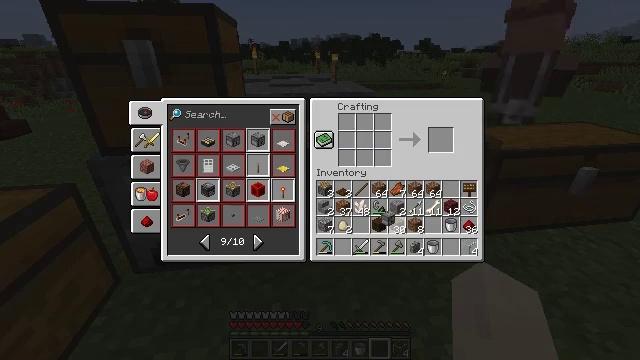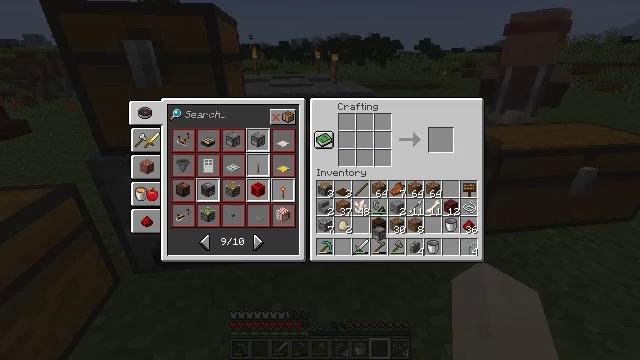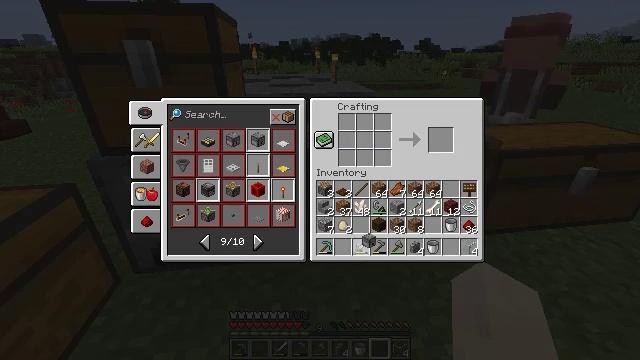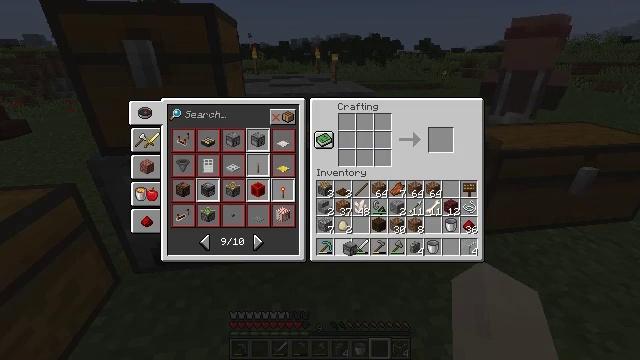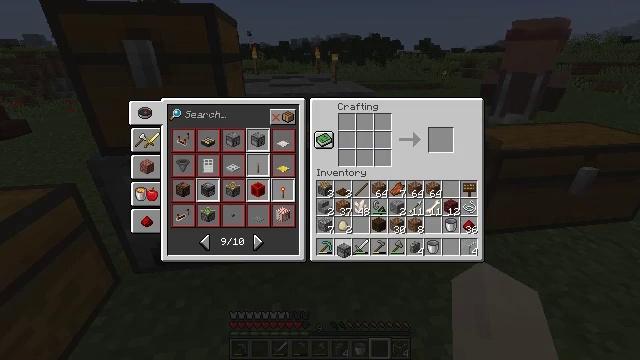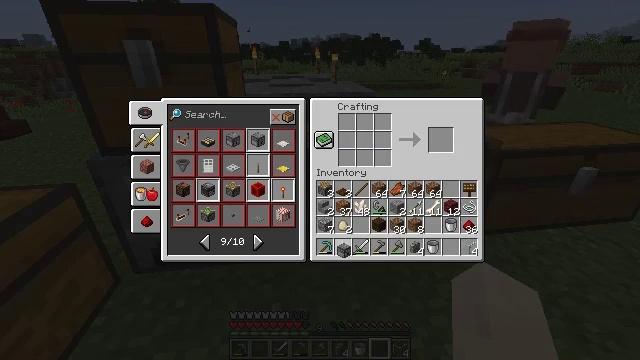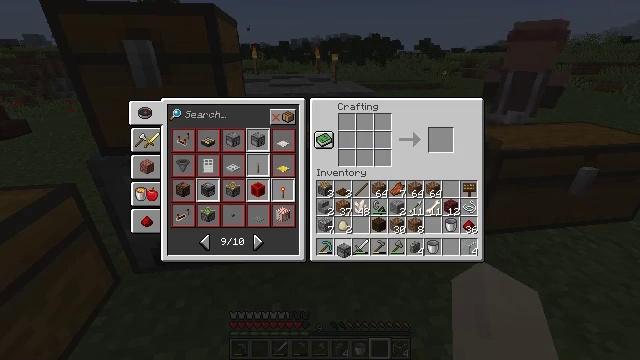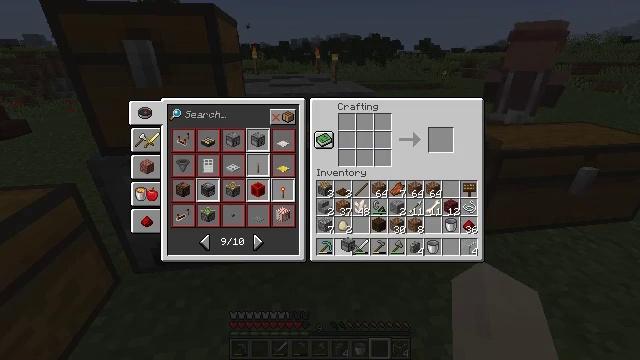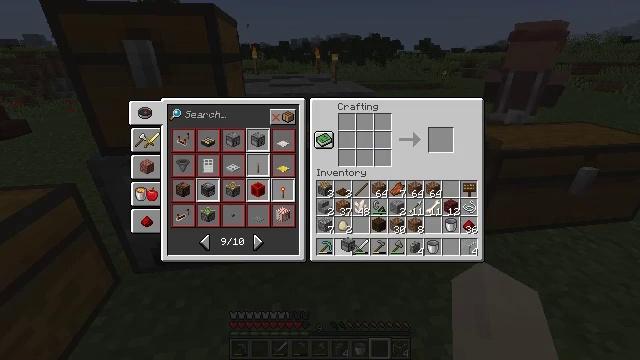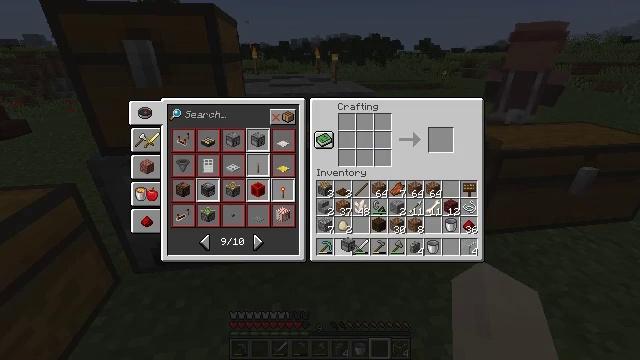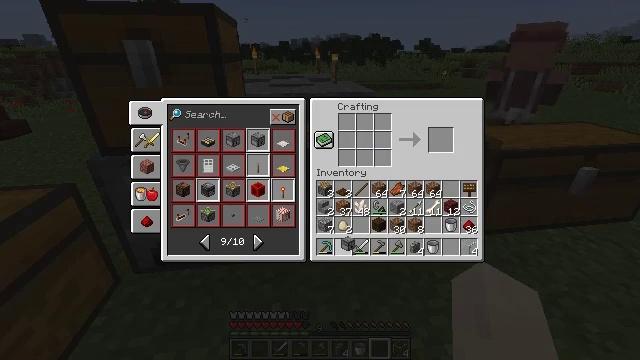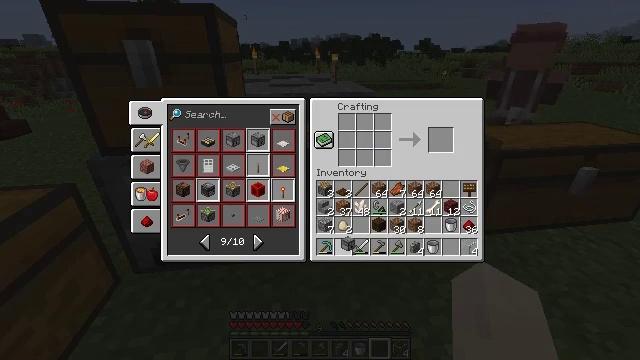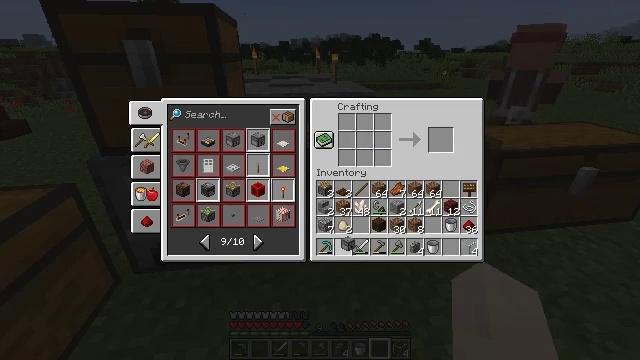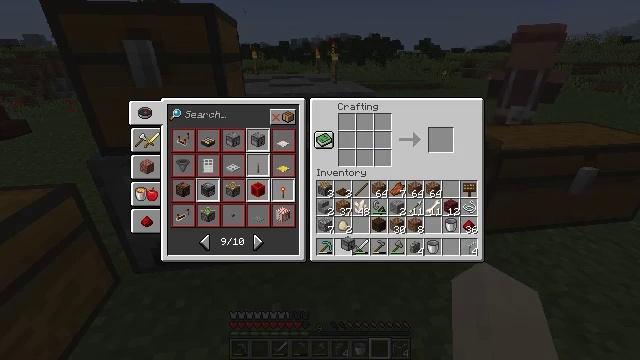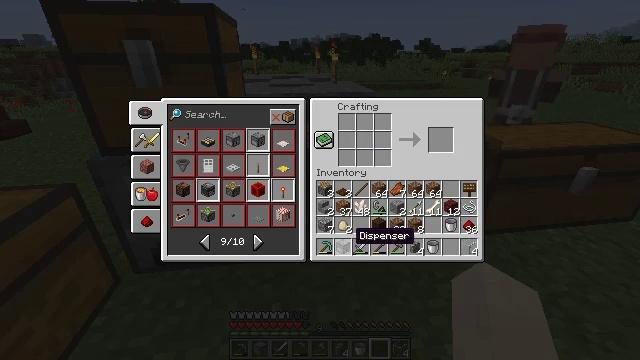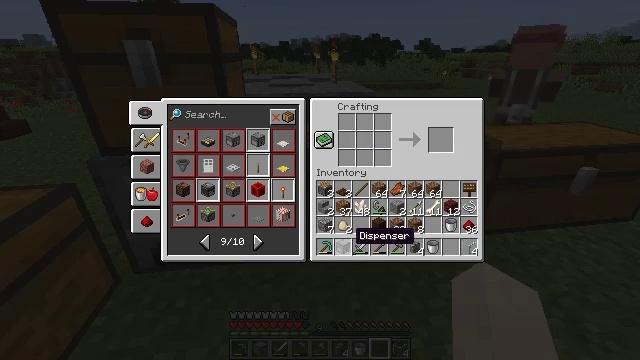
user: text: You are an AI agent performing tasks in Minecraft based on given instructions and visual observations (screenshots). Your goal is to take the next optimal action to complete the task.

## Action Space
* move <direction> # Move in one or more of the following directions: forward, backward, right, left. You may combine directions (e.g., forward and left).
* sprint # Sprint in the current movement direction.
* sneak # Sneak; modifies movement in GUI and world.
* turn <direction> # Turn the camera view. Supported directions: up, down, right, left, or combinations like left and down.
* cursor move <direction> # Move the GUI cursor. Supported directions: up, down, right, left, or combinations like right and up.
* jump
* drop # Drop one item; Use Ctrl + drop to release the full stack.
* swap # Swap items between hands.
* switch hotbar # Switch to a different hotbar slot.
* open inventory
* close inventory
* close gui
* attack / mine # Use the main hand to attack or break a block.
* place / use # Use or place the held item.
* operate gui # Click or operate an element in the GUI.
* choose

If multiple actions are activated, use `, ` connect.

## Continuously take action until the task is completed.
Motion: motion action
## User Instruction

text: Create glass by smelting sand.
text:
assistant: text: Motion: turn left and down
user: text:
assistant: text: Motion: turn left and down
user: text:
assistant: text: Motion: turn left and down
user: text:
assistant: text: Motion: no_op
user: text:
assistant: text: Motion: no_op
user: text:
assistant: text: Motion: no_op
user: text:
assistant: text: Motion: no_op
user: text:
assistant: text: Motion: no_op
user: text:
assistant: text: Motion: no_op
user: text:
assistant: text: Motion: no_op
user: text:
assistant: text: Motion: attack / mine
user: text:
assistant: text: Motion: attack / mine
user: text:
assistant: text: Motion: attack / mine
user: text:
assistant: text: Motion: no_op
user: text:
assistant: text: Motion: no_op
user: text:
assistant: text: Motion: no_op
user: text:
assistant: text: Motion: no_op
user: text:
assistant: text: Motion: no_op
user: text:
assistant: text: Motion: no_op
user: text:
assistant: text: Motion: no_op
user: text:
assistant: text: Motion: no_op
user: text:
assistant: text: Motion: turn right and up
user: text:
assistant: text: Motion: turn right and up
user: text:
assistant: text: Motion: turn right and up
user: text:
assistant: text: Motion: turn right
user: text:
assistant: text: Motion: no_op
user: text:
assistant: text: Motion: no_op
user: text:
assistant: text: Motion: no_op
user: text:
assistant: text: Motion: no_op
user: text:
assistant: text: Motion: no_op